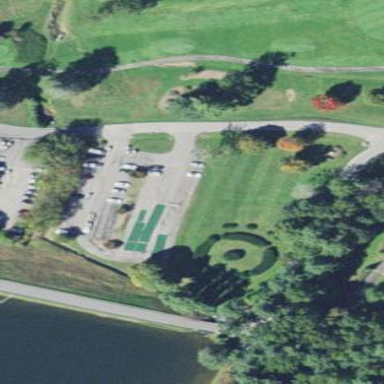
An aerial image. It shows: Asphalt golf cartpath.